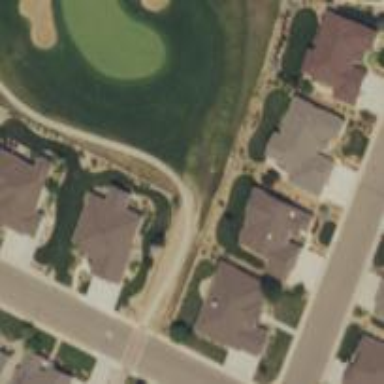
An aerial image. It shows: Service road designed as golf cart path.